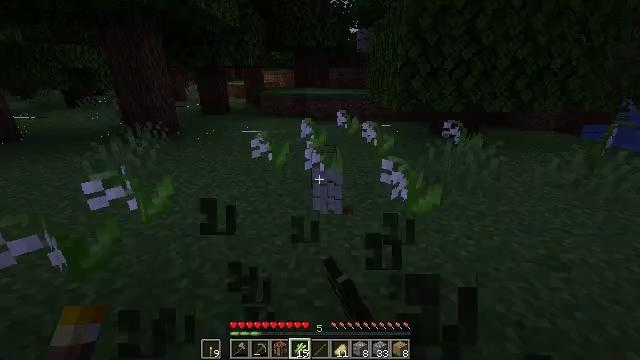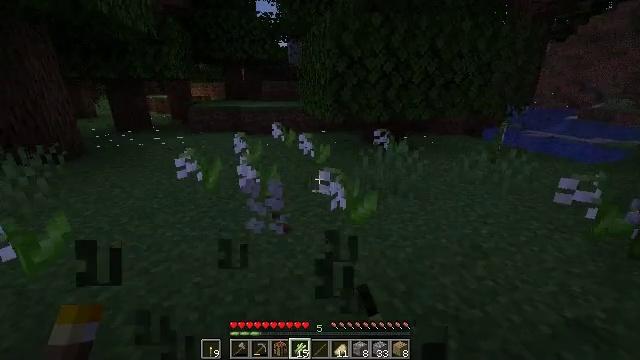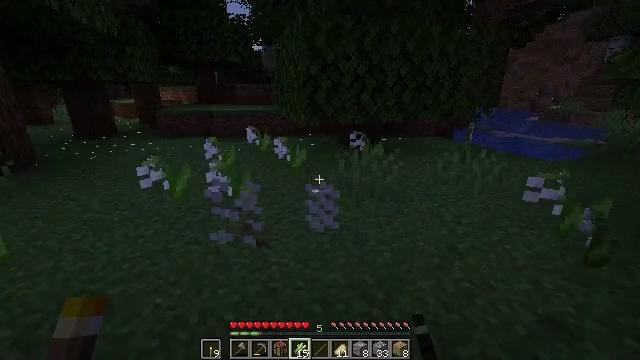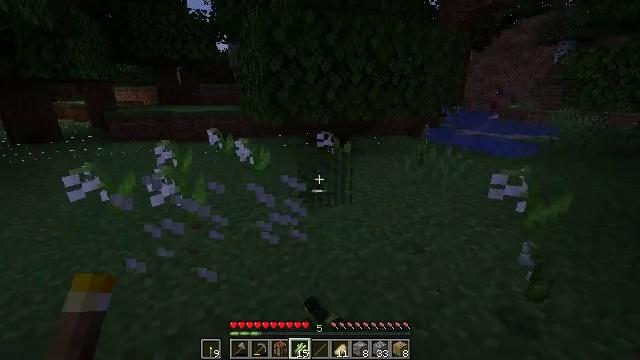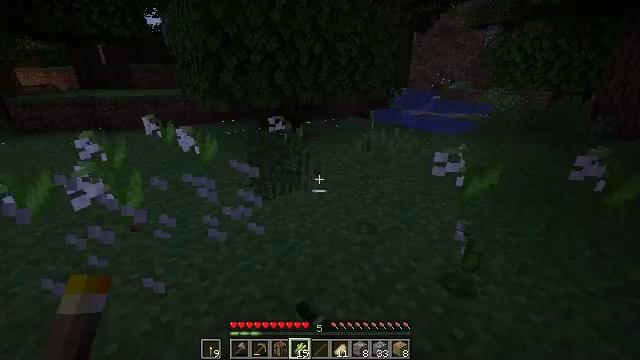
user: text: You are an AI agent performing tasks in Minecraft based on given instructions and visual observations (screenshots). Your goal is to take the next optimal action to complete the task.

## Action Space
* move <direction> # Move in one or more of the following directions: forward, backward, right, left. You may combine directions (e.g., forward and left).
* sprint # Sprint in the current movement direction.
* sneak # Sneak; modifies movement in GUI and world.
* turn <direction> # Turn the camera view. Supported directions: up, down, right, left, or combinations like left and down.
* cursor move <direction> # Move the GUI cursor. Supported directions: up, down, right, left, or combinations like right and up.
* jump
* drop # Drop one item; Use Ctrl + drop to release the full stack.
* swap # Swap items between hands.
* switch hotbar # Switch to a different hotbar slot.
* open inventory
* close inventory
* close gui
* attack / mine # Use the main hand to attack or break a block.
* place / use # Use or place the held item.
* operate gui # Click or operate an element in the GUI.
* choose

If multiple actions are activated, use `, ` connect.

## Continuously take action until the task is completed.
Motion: motion action
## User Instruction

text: Harvest a lily of the valley to use for decoration or dye.
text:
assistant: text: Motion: move forward and move right, turn right and up, attack / mine
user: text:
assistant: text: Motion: move forward and move right, turn right, attack / mine
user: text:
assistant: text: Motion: move forward and move right, turn right, attack / mine
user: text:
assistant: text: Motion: move forward and move right, turn right and down, attack / mine
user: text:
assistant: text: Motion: attack / mine